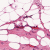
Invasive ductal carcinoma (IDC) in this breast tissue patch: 0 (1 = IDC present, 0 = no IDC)